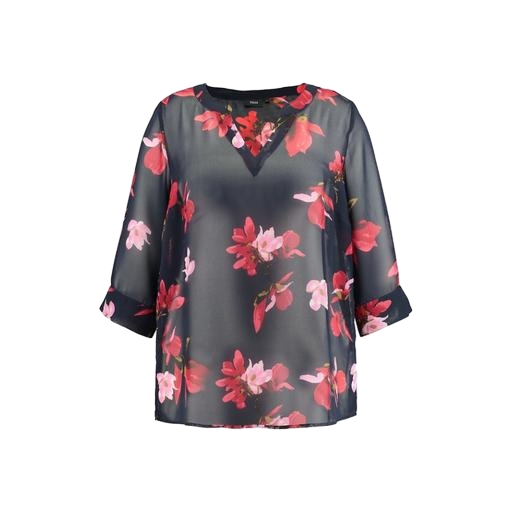
multicolor floral-print t-shirt only macy, black plus size printed t-shirt only macy, size floral-print top, white background